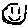
Label: smiley face